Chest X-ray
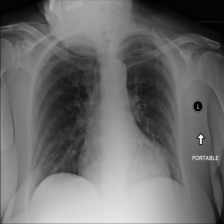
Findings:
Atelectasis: negative
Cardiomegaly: negative
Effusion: negative
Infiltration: negative
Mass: negative
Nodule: negative
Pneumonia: negative
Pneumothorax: negative
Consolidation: negative
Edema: negative
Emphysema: negative
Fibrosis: negative
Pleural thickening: negative
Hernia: negative